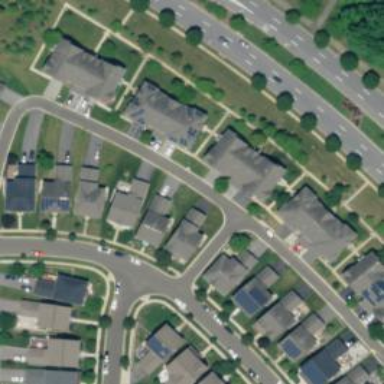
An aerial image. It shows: Alley classified as service road.